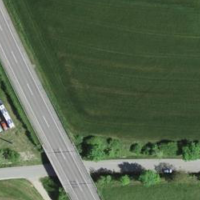
EUNIS habitat code: 52
Species observed at this site:
Vicia sepium